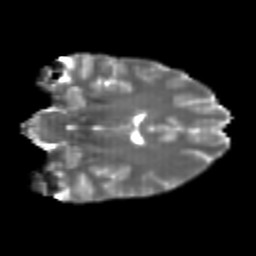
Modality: T2w
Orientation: coronal
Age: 26
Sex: female
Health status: healthy
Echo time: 0.074 s